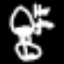
Label: hourglass